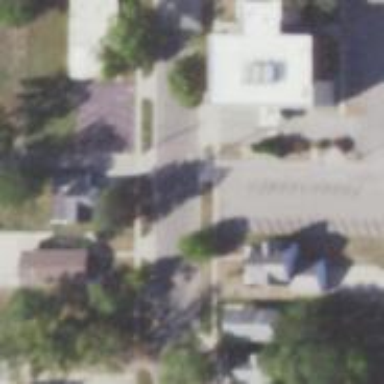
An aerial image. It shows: Alleyway designated as service road.